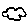
Label: cloud